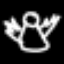
Label: angel